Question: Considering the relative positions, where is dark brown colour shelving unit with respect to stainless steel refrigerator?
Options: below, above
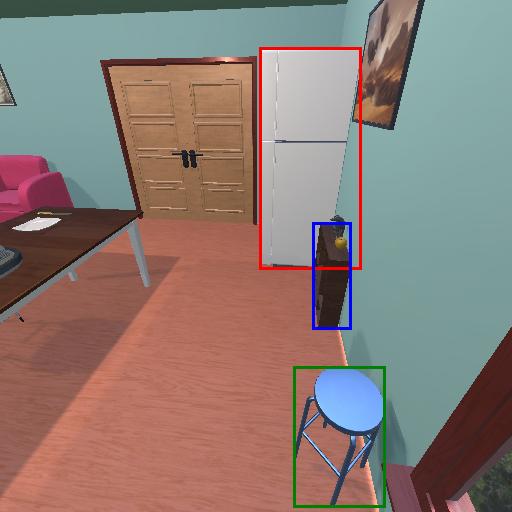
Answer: below